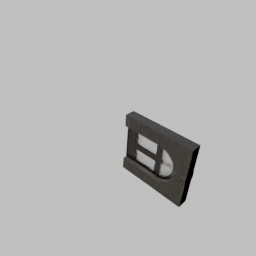
Label: architecture